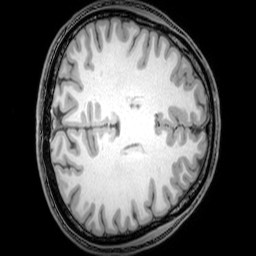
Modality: T1w
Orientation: axial
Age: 22
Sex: male
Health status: healthy
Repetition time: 0.081 s
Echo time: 0.037 s